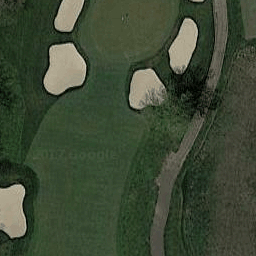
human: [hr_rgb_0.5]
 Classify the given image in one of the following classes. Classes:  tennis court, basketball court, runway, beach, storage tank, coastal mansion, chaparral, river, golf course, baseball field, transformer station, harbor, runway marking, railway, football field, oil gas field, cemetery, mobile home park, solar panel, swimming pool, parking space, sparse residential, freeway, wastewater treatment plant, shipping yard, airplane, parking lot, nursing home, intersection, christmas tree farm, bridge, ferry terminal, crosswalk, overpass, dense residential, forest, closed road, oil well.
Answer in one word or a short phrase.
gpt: golf course